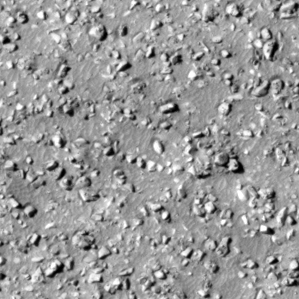
Label: non_frost